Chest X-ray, AP view. Patient: 34 years old, sex F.
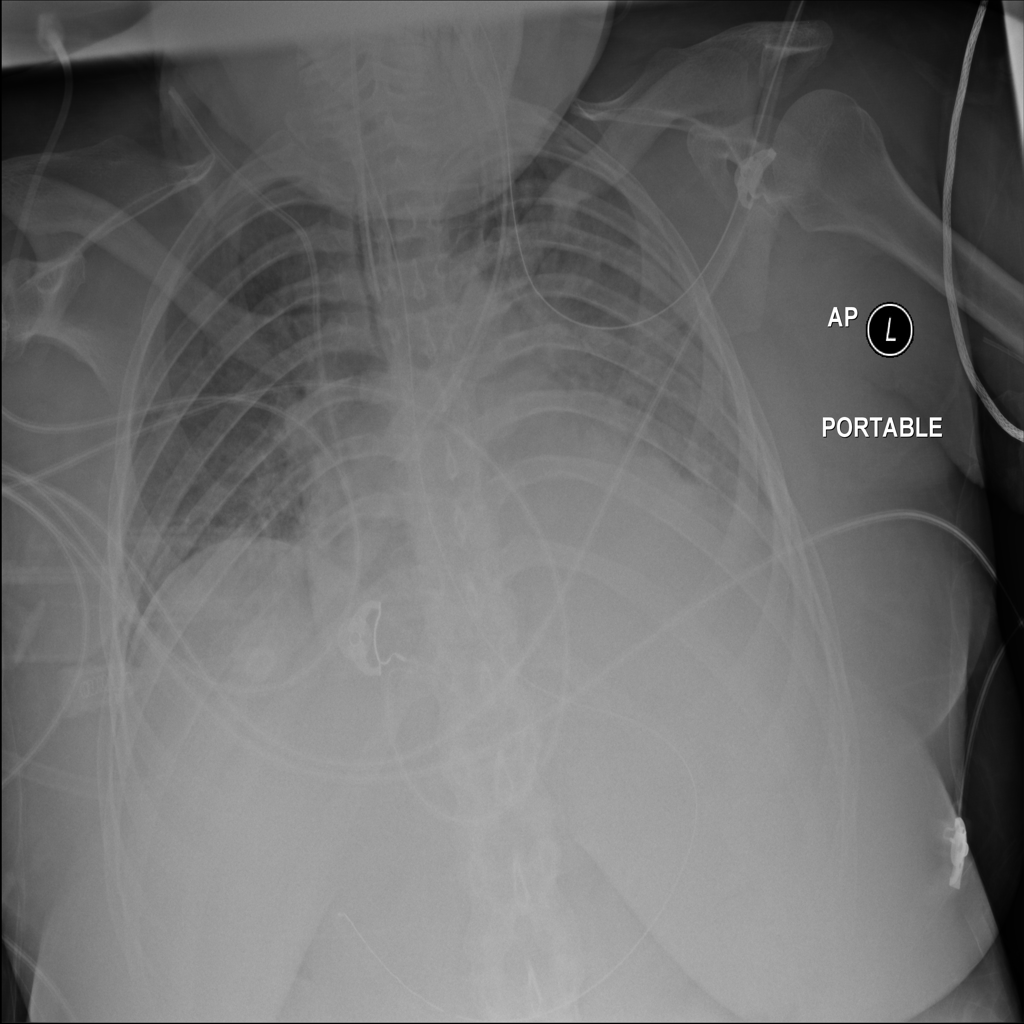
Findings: Consolidation